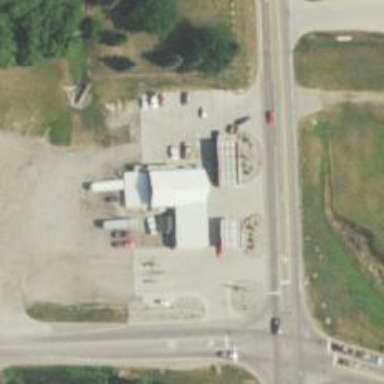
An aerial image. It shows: Convenience shop.